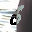
Label: 6